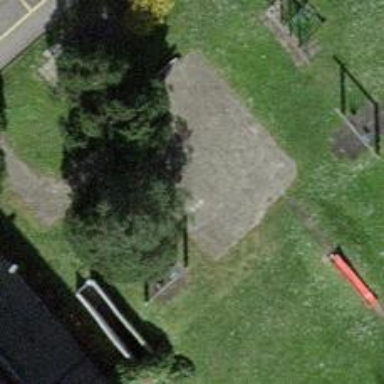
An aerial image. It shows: Playground area for leisure land.